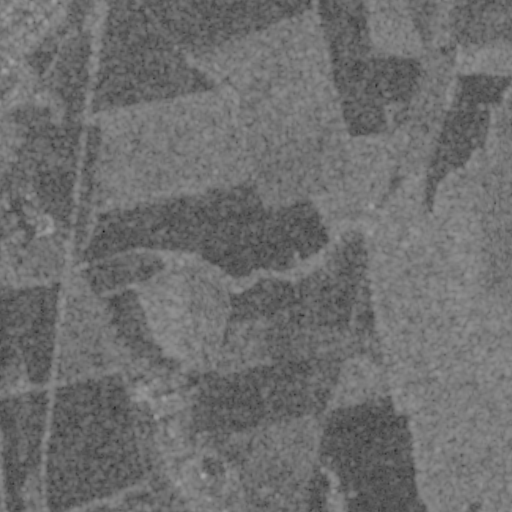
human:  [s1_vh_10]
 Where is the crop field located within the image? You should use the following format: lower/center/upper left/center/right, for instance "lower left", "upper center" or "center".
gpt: The crop field is located in the lower left of the image.
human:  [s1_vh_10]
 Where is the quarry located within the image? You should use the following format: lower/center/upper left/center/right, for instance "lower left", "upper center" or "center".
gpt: The quarry is located in the lower right of the image.
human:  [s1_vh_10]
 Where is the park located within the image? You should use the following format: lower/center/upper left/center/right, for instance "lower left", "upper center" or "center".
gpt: There is no park in the image.

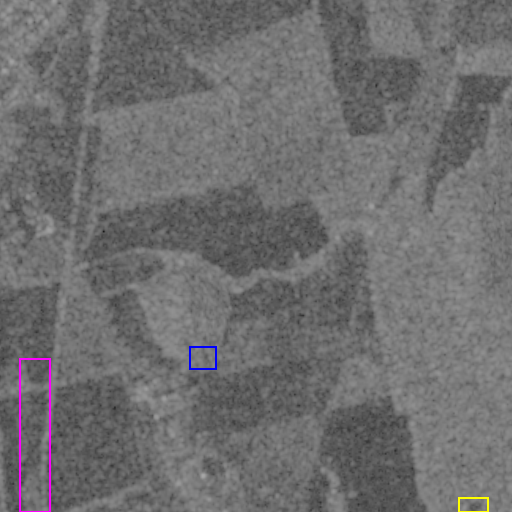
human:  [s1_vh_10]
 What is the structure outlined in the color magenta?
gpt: The structure outlined in magenta is a crop field.
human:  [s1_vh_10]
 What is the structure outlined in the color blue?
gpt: The structure outlined in blue is a park.
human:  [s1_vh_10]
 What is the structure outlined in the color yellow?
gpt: The structure outlined in yellow is a quarry.
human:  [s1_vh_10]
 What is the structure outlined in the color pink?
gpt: There is no pink outline.